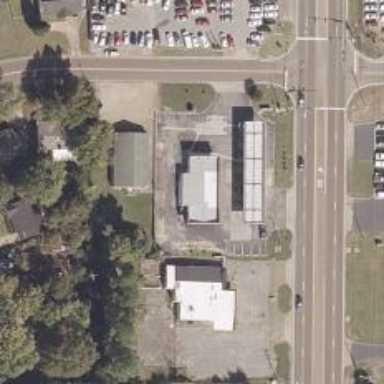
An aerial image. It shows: Convenience shop.